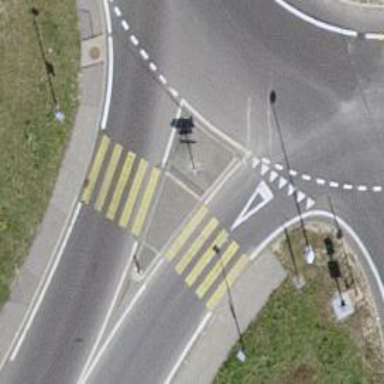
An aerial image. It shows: Uncontrolled zebra crossing with marked island on the road.